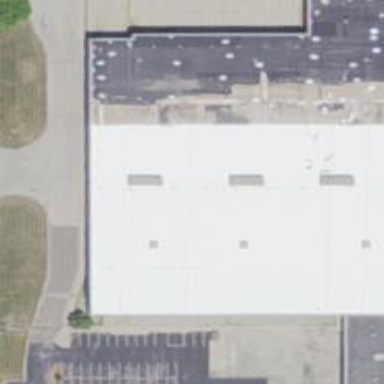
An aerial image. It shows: Warehouse building.